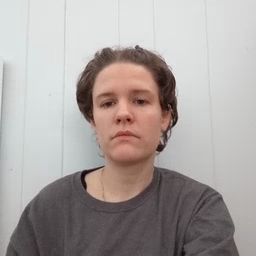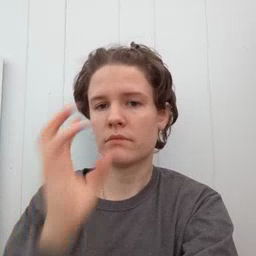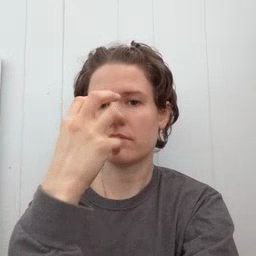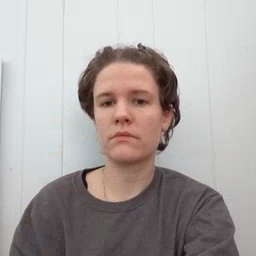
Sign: clown